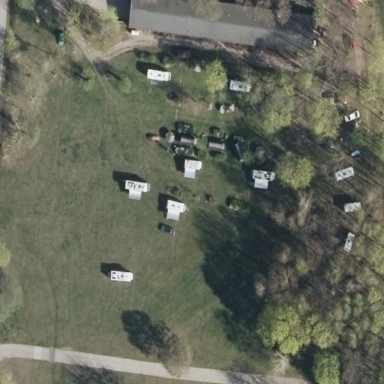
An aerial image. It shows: Campsite where tents and caravans are present. Perfect spot for outdoor enthusiasts to relax and unwind.